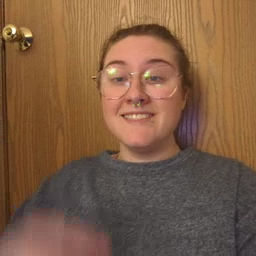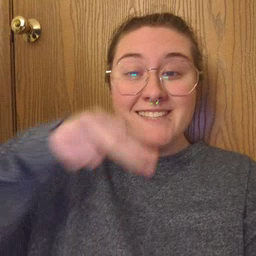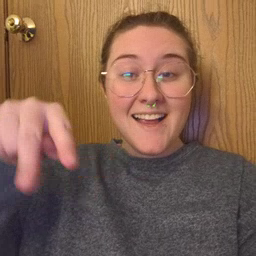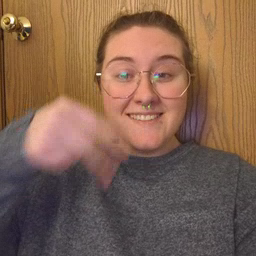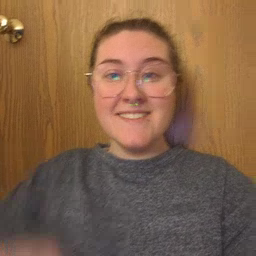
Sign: dance